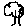
Label: tree